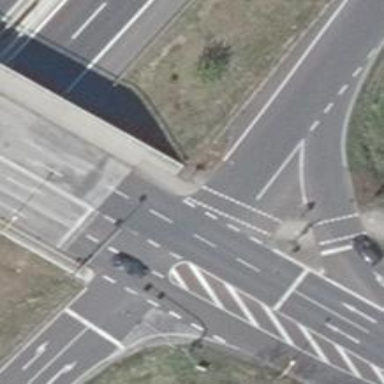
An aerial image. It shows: Motorroad with trunk link.